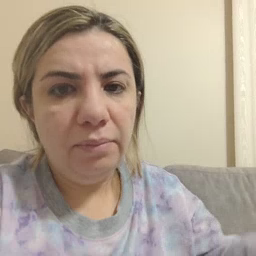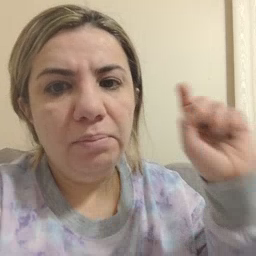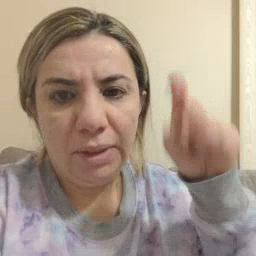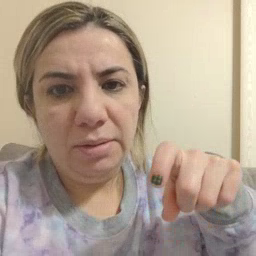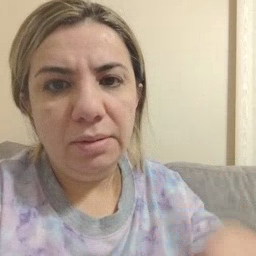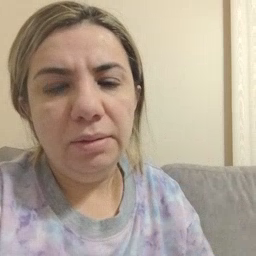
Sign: haveto